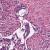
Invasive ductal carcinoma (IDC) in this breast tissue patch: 1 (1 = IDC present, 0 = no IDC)